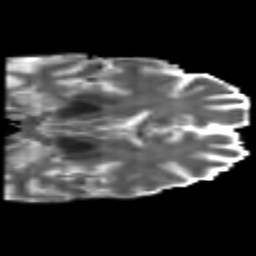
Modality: T2w
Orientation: coronal
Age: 34
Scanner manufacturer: philips
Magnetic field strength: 3 T
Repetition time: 8.6 s
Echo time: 0.127 s